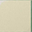
Piece: xx